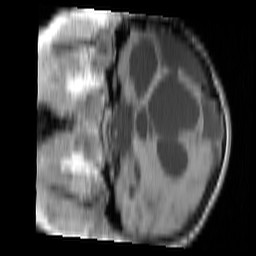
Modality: T1w
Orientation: coronal
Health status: ill
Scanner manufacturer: siemens
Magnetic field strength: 3 T
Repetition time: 0.4 s
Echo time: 0.00272 s